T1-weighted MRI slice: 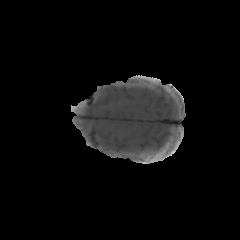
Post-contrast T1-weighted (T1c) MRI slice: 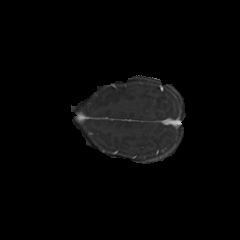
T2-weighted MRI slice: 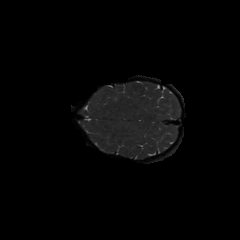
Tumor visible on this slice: no